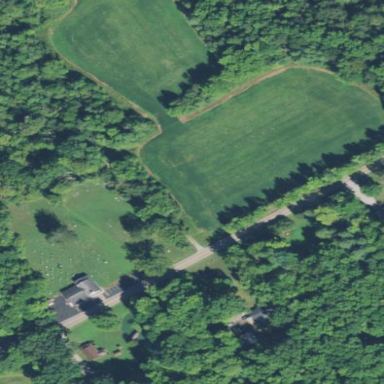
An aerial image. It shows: Graveyard.